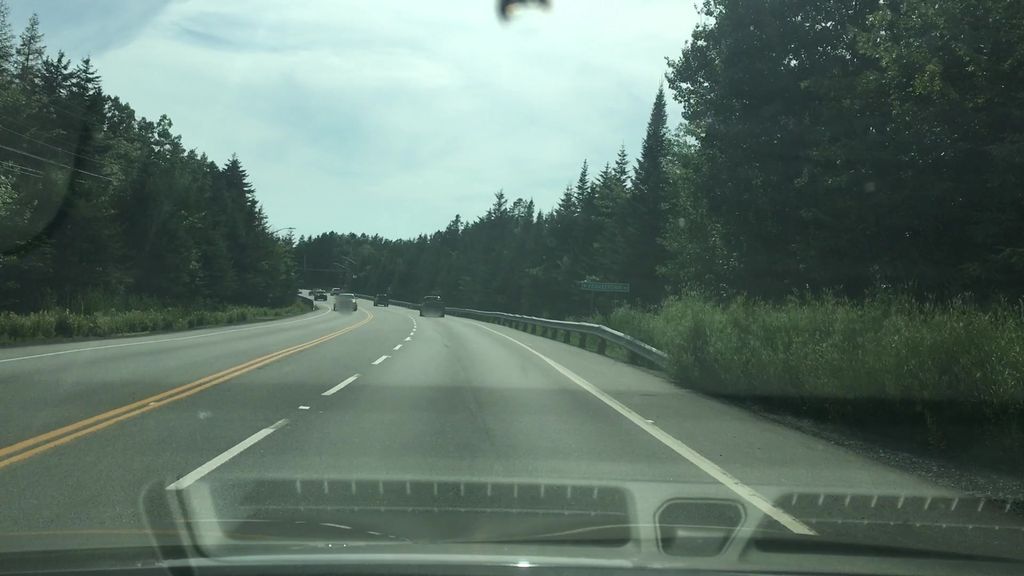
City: halifax